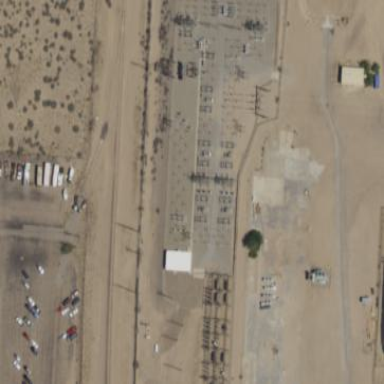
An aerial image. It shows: Power substation dedicated to generation.